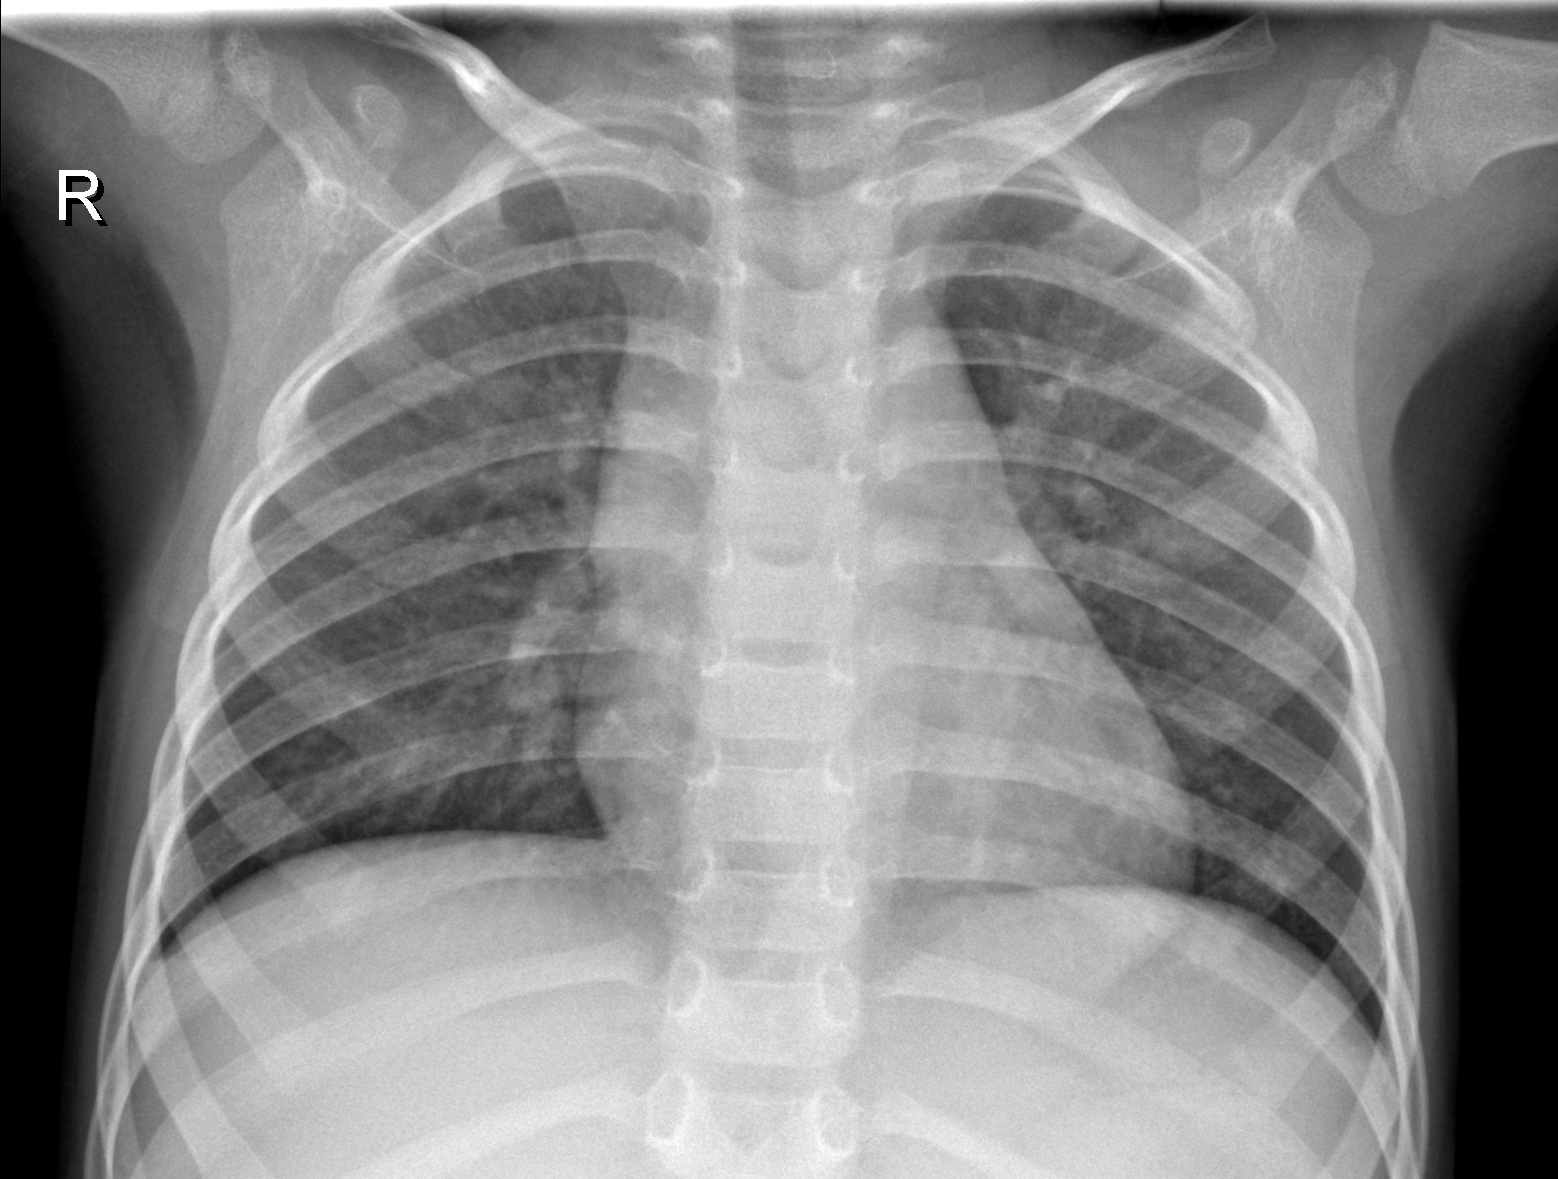
Diagnosis: NORMAL